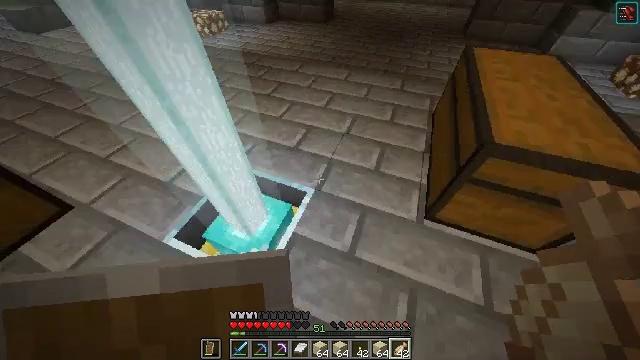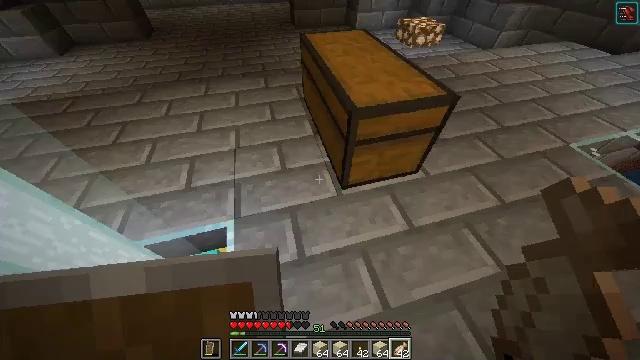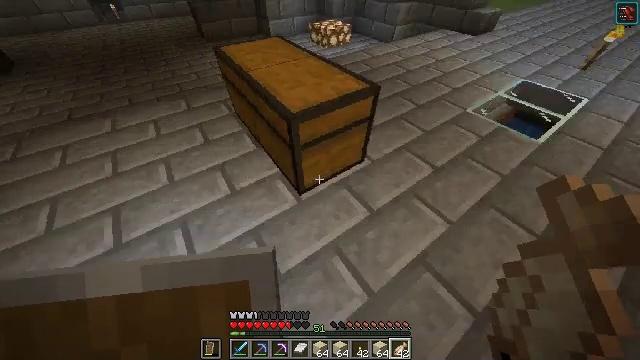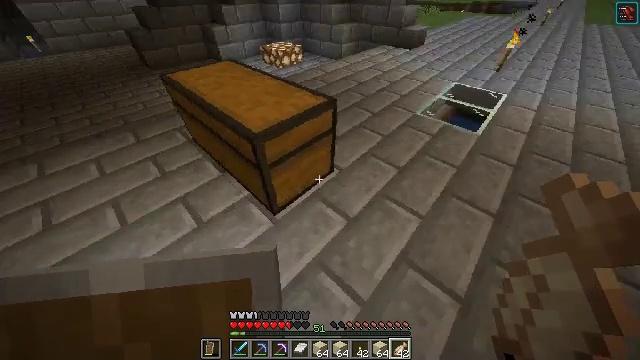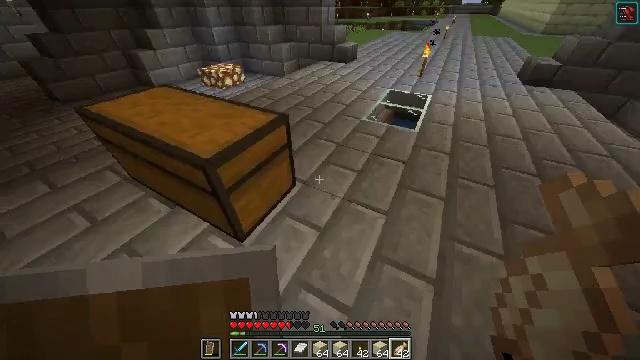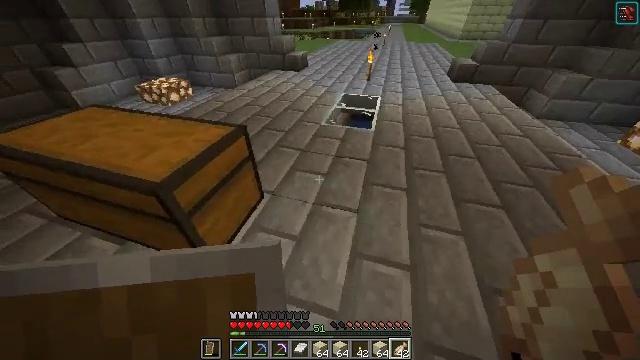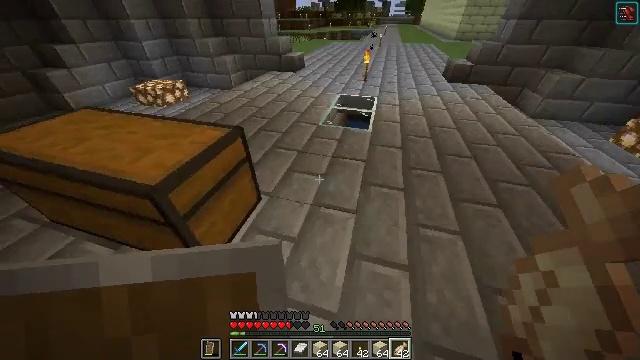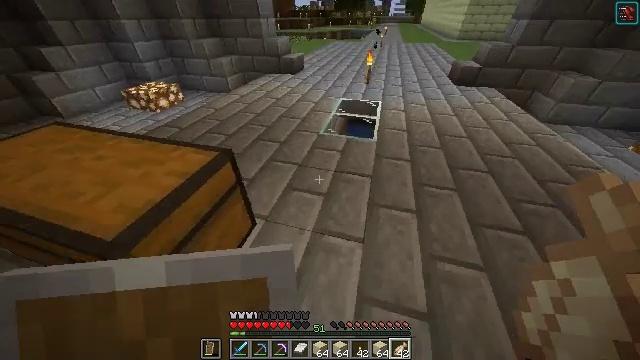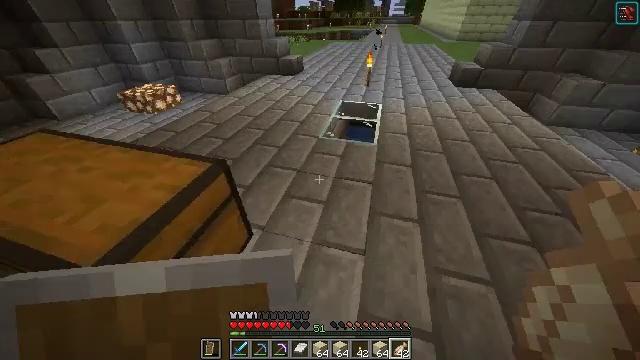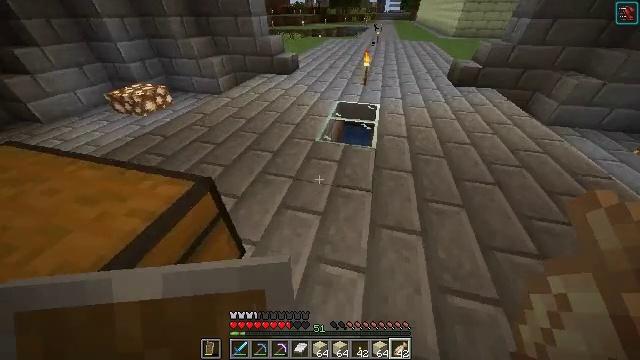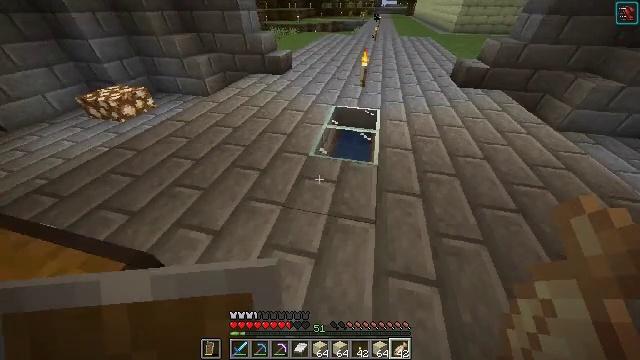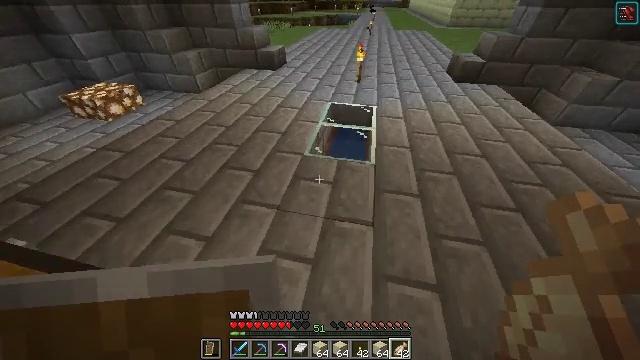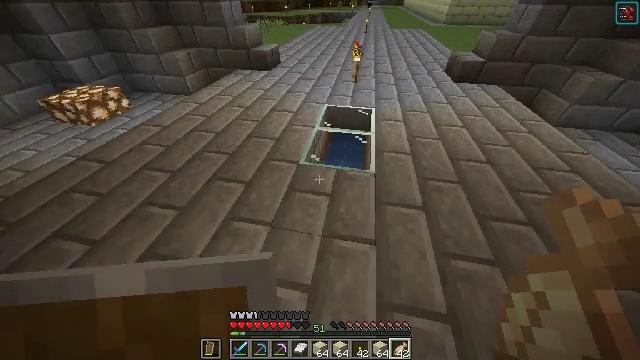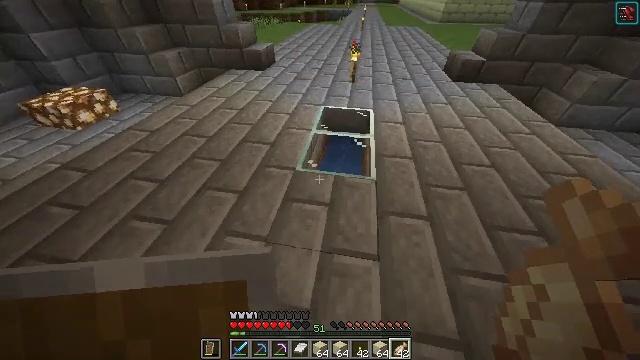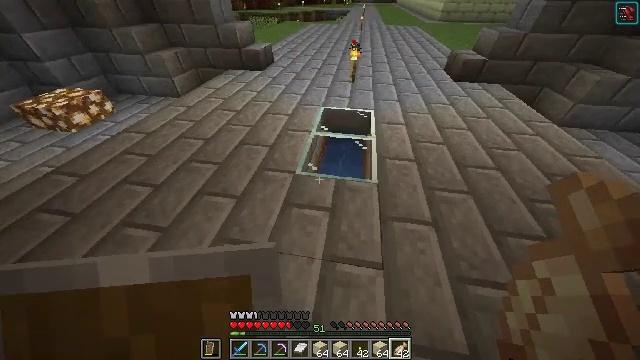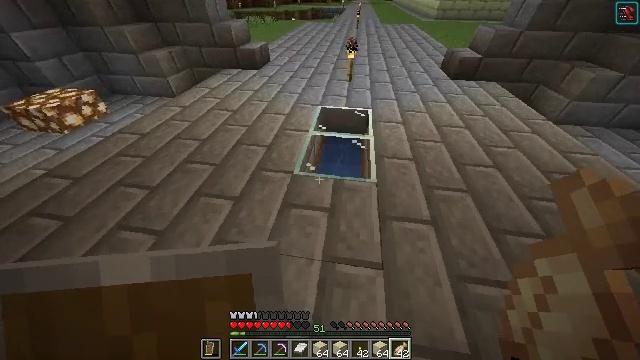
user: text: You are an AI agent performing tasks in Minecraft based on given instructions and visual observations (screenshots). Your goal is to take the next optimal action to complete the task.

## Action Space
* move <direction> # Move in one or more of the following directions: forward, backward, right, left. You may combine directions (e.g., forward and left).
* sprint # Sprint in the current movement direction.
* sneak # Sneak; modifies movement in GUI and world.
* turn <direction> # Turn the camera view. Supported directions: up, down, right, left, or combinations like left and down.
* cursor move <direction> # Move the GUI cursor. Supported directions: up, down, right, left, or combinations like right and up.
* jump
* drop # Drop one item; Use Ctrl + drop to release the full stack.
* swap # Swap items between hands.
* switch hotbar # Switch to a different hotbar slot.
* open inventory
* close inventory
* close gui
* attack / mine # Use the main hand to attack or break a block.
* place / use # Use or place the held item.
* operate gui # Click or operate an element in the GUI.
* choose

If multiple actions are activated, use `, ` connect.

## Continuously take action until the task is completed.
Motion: motion action
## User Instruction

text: Make TNT on the crafting table.
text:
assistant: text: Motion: turn right
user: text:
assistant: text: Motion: turn right and up
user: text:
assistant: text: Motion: turn right and up
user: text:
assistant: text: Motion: turn right and up
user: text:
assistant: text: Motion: turn right and up
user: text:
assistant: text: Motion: move forward
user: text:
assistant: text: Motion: move forward
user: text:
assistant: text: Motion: move forward
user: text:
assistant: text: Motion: move forward, turn right
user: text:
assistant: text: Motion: move forward, turn right and down
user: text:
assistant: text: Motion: move forward, turn right and down
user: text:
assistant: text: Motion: turn right
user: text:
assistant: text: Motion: turn right
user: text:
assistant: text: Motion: no_op
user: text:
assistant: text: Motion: no_op
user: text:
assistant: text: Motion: no_op
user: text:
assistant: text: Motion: no_op
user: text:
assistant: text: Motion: no_op
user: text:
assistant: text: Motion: no_op
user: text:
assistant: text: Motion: turn right
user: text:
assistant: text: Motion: turn right
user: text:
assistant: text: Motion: no_op
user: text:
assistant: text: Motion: turn right and down
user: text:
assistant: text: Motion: turn up
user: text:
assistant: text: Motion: turn up
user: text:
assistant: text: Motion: no_op
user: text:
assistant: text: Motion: turn left and down
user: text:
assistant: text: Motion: turn left and down
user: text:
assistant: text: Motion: no_op
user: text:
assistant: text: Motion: no_op